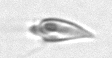
Label: Oxytoxum